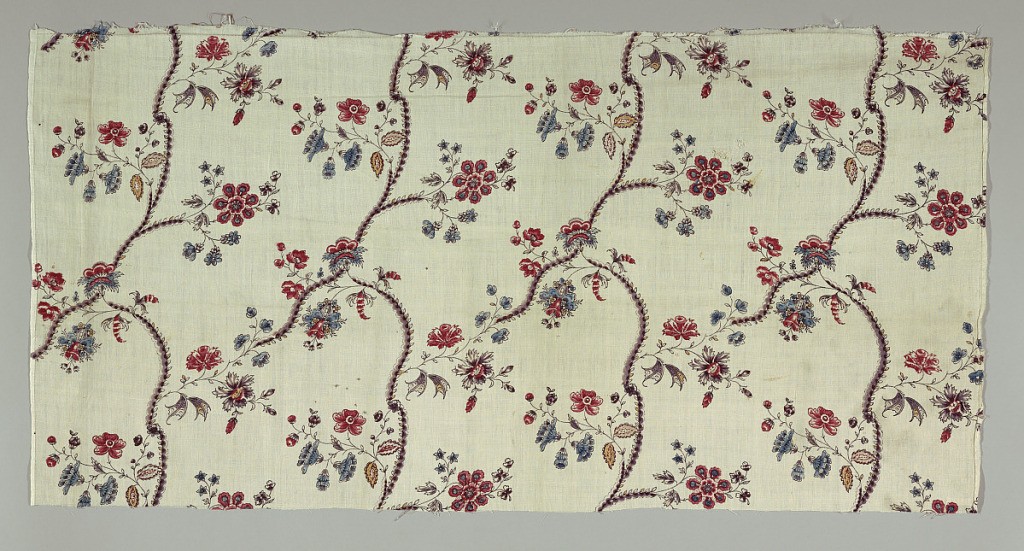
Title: Textile
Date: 18th century
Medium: cotton Technique: block printed, with blue and yellow applied by brush, on plain weave
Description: Straight repeat of a slender floral wine with small flowers.